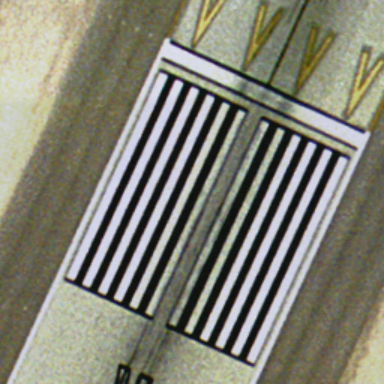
It is a straight runway with some mark lines on it .